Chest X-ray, PA view. Patient: 63 years old, sex M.
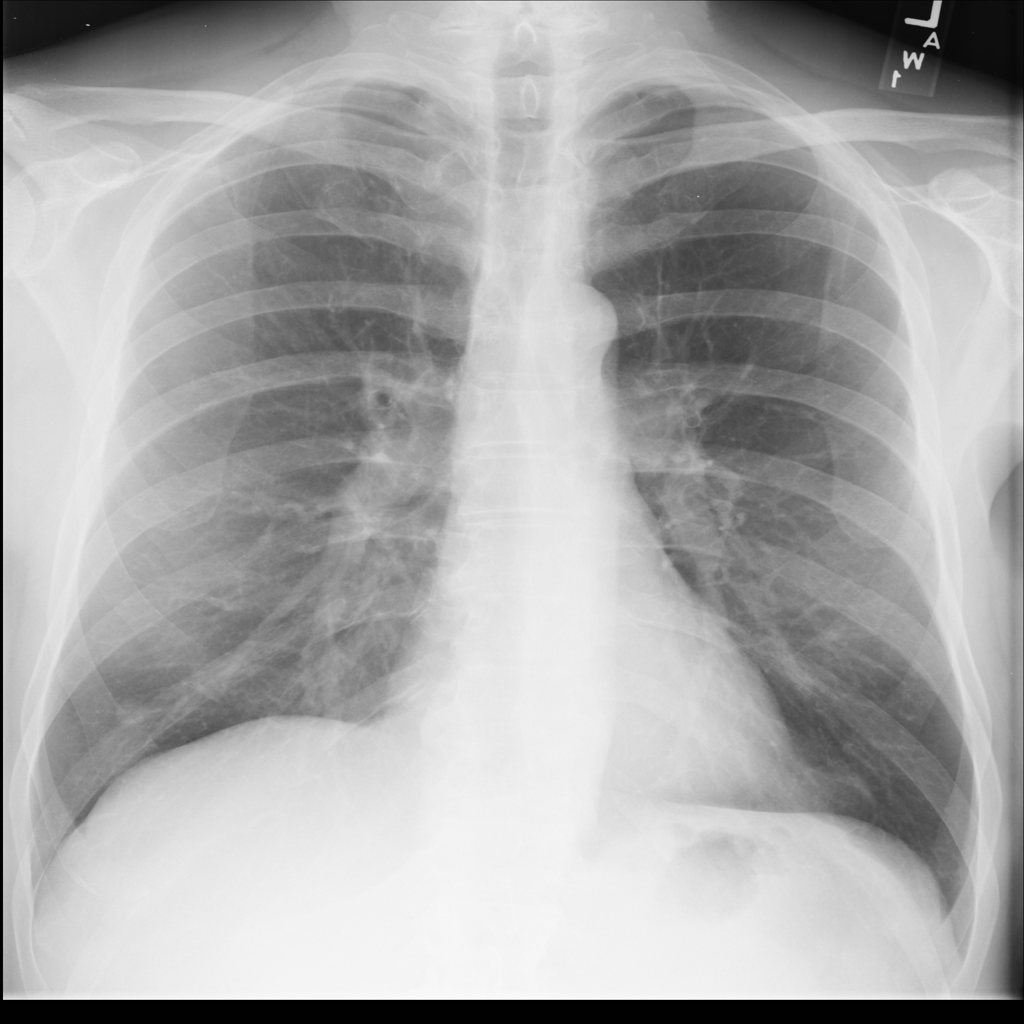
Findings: No Finding